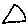
Label: triangle